Question: I am trying to create contact blocks with rounded image on the left and contact details on the right. Something like this:
Contact block:

It is working fine with one column layout, but when I am trying to create two columns then the text moves below the picture.
Here is my code:
'''
<div class="row">
<div class="column">
<div Id="wrapper">
<section>
<ul>
<li>
<img src="https://cdn0.iconfinder.com/data/icons/mobile-device/512/man-body-person-blue-round-512.png" alt="" width=200px id="pic">
<div class="details">
<p id="p1">John Doe</p>
<p id="p2"><a href="www.google.pl">More information</a></p>
</div>
</li>
</ul>
</section>
</div>
</div>
<div class="column">
<div Id="wrapper">
<section>
<ul>
<li>
<img src="https://cdn0.iconfinder.com/data/icons/mobile-device/512/man-body-person-blue-round-512.png" alt="" width=200px id="pic">
<div class="details">
<p id="p1">John Doe</p>
<p id="p2"><a href="www.google.pl">More information</a></p>
</div>
</li>
</ul>
</section>
</div>
</div>
</div>
<style>
#wrapper ul {
padding: 0;
margin: auto;
width: 100%;
list-style-type: none;
}
#wrapper ul li {
padding: 30px;
margin-bottom: 20px;
display: table;
width: 100%;
}
#wrapper ul li img {
float: left;
}
#wrapper ul li .details {
float: left;
padding: 70px 0 0 20px;
width: 75%;
}
#p1 {
font-weight: bold;
margin-bottom: 5px;
}
#p2 {
line-height: 0px;
}
.column {
float: left;
width: 50%;
}
</style>
'''
Could you please help me to fix it? Can you also tell me how to create a round photo when I link to a rectangular one?
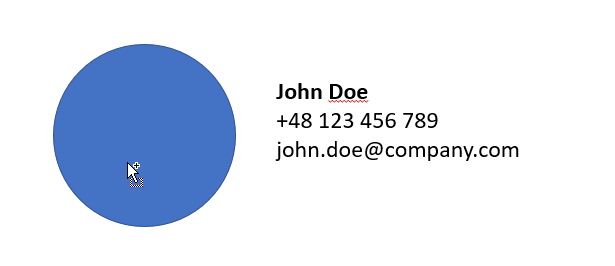
Answer: Please see below fiddle:
<URL>
'''
#wrapper ul {
padding: 0;
margin: auto;
width: 100%;
list-style-type: none;
}
#wrapper ul li {
padding: 30px;
margin-bottom: 20px;
display: flex;
width: 100%;
}
#wrapper ul li img {
float: left;
}
#wrapper ul li .details {
padding: 70px 0 0 20px;
width: 75%;
display: flex;
flex-direction: column;
}
#p1 {
font-weight: bold;
margin-bottom: 5px;
}
.column {
float: left;
flex-basis: 50%;
flex-shrink:1;
}
'''
'''
<div class="row">
<div class="column">
<div Id="wrapper">
<section>
<ul>
<li>
<img src="https://cdn0.iconfinder.com/data/icons/mobile-device/512/man-body-person-blue-round-512.png" alt="" width=200px id="pic">
<div class="details">
<p id="p1">John Doe</p>
<p id="p2"><a href="www.google.pl">More information</a></p>
</div>
</li>
</ul>
</section>
</div>
</div>
<div class="column">
<div Id="wrapper">
<section>
<ul>
<li>
<img src="https://cdn0.iconfinder.com/data/icons/mobile-device/512/man-body-person-blue-round-512.png" alt="" width=200px id="pic">
<div class="details">
<p id="p1">John Doe</p>
<p id="p2"><a href="www.google.pl">More information</a></p>
</div>
</li>
</ul>
</section>
</div>
</div>
</div>
'''